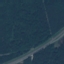
Land use / land cover class: Highway